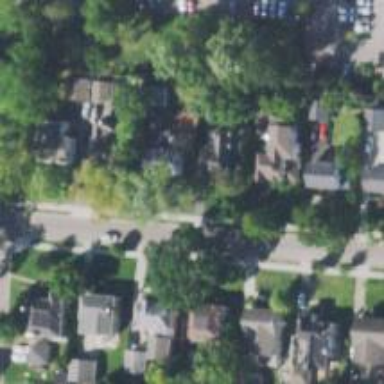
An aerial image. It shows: Residential driveway serving as service road.